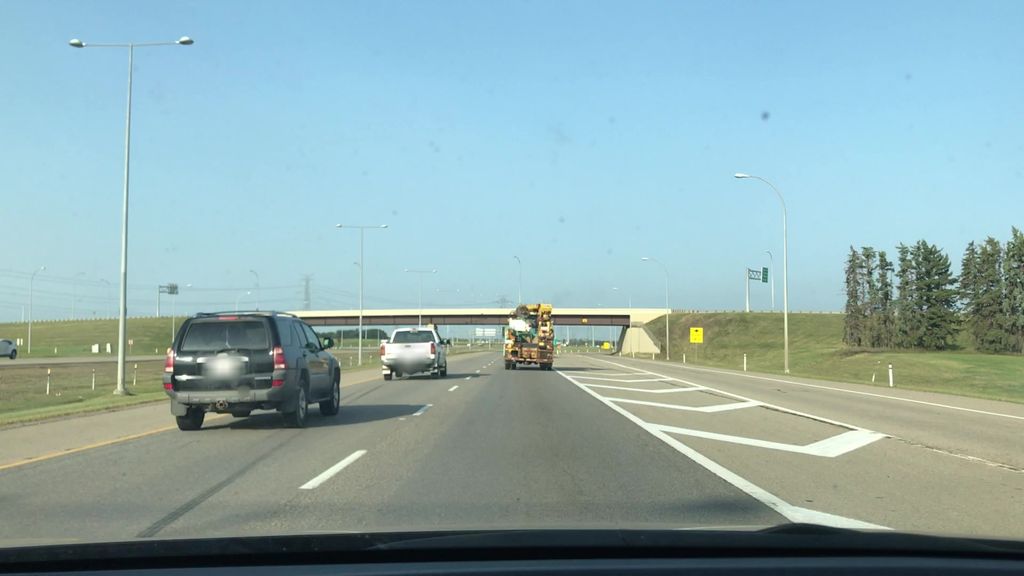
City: edmonton